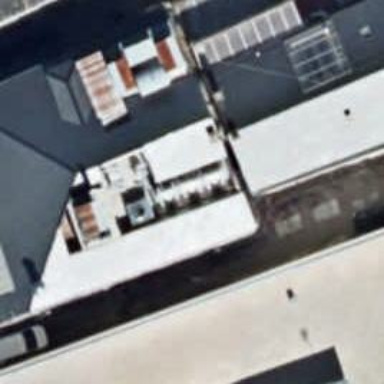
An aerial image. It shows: Surveillance zone centered around building.